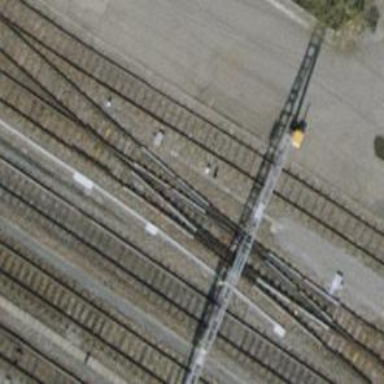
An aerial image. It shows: Yard with single rail track. The railway track is electrified with contact line for service purposes.